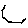
Label: hexagon